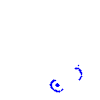
Particle: kaon